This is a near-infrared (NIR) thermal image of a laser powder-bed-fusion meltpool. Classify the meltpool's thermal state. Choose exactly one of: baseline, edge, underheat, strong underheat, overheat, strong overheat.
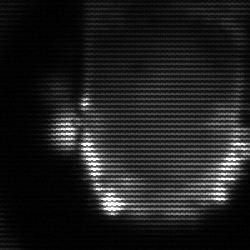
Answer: baseline